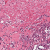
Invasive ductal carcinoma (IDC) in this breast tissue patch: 1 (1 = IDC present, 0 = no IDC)